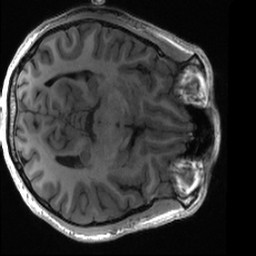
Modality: T1w
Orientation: axial
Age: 18
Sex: female